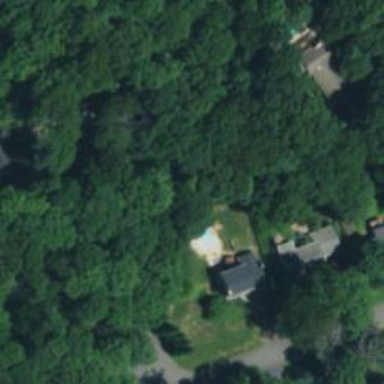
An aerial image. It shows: Driveway.